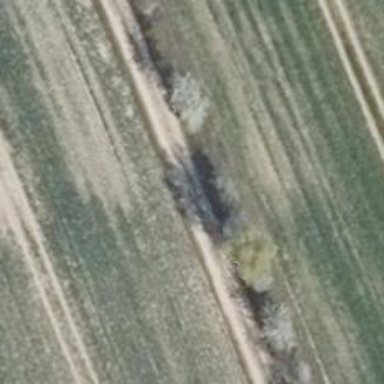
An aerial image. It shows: Track road with grade3 tracktype.